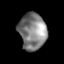
Tissue: prostate
Cell type: T cells
Senescence score: 0.3389
Nuclear area (px): 986
Mean DAPI intensity: 128.38